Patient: sex M, age 49
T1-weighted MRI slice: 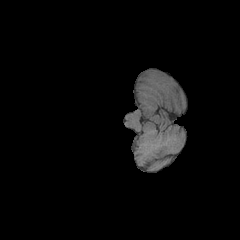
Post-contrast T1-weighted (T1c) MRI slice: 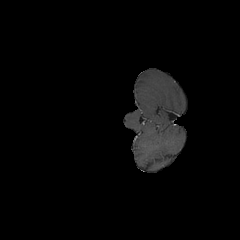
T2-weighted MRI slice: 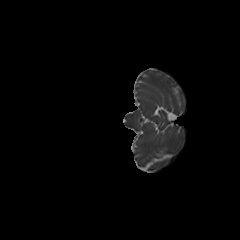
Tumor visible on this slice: no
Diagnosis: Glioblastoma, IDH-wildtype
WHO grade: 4